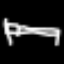
Label: bed